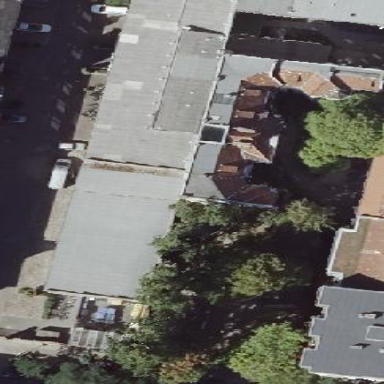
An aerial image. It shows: Garage with skillion roof.